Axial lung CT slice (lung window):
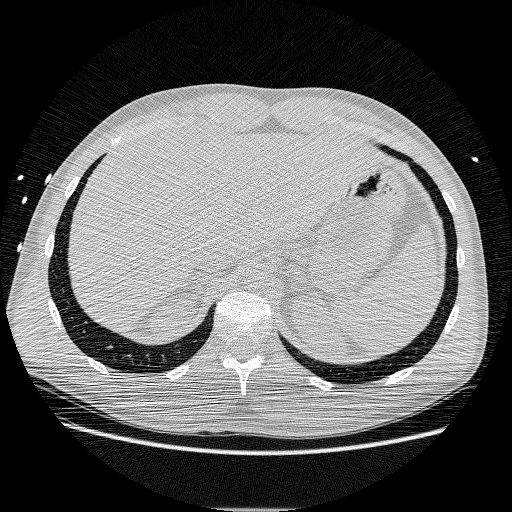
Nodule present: no